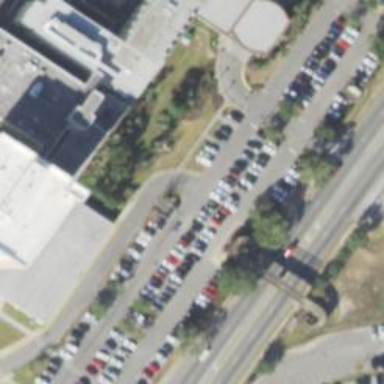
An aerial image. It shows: Parking space.